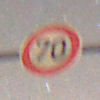
Verkehrszeichen: Geschwindigkeit70
Umgebung: Outdoor, Suburban
Tageszeit: Night
Wetter: Clear
Licht: Artificial
Jahreszeit: NotSpecified
Kontrast: MediumContrast